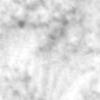
Label: no_change